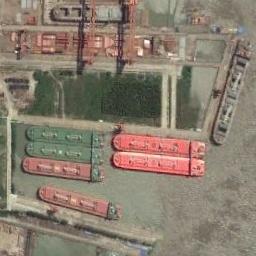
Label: ship